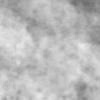
Label: no_change